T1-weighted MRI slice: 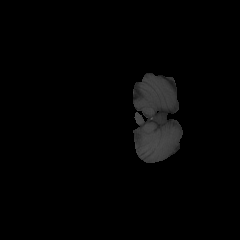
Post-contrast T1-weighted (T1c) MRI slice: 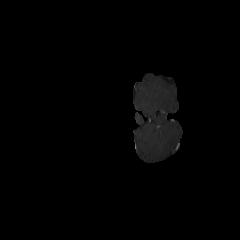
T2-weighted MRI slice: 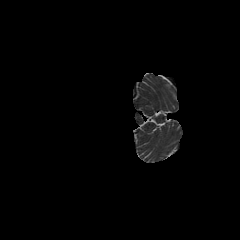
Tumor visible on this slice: no